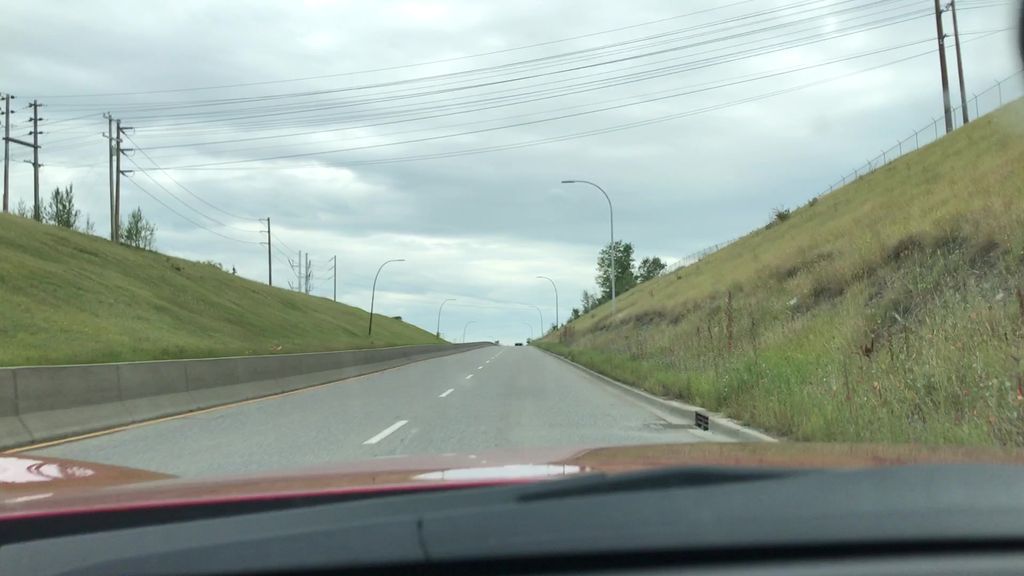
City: calgary